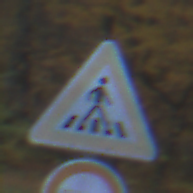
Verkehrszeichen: FussgaengerueberwegLinks
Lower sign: Ueberholverbot
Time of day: SunriseSunset
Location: Outdoor (Nature)
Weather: PartlyCloudy
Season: Autumn
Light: Natural